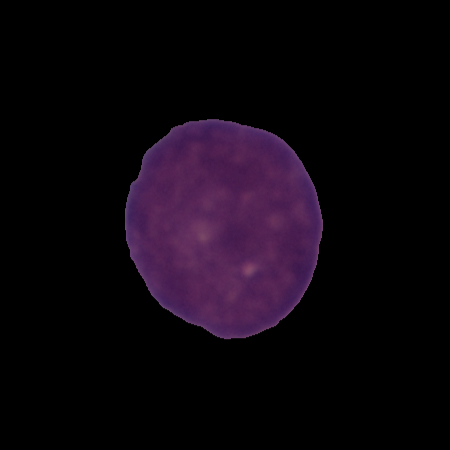
Label: healthy